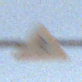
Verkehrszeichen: FussgaengerRechts
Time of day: SunriseSunset
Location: Outdoor (Nature)
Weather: PartlyCloudy
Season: NotSpecified
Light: Natural